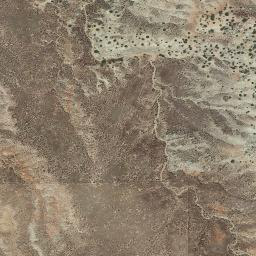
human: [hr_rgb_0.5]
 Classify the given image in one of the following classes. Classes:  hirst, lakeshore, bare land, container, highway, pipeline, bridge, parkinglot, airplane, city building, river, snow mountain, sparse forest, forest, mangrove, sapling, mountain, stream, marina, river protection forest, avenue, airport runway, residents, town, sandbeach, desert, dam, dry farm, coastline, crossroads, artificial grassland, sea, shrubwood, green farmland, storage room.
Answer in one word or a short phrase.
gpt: mountain